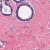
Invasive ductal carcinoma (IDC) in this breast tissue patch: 0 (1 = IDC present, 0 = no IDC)